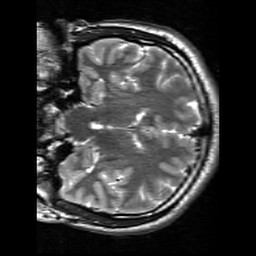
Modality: T2w
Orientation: coronal
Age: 18
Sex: male
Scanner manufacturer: siemens
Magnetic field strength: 3 T
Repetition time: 7 s
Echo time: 0.09 s